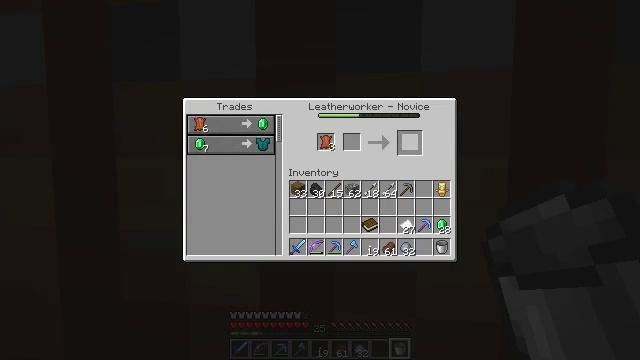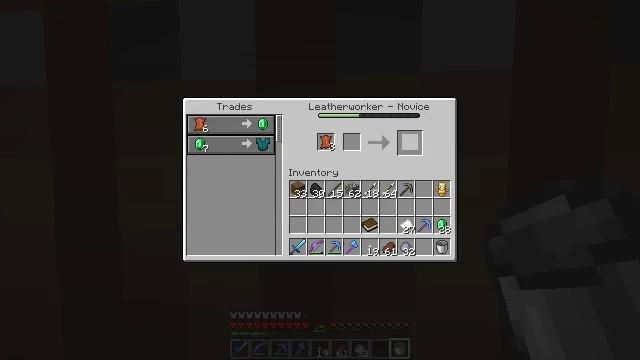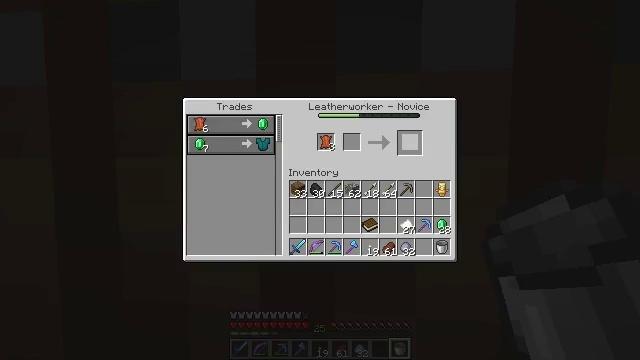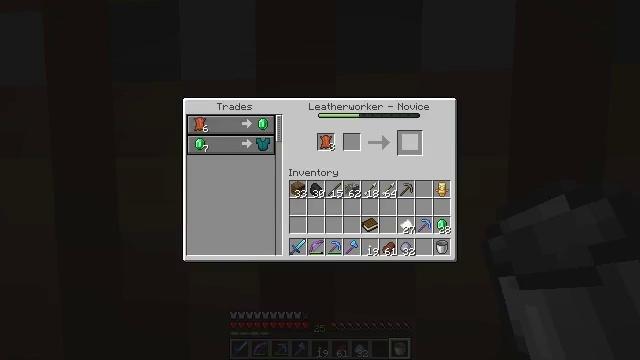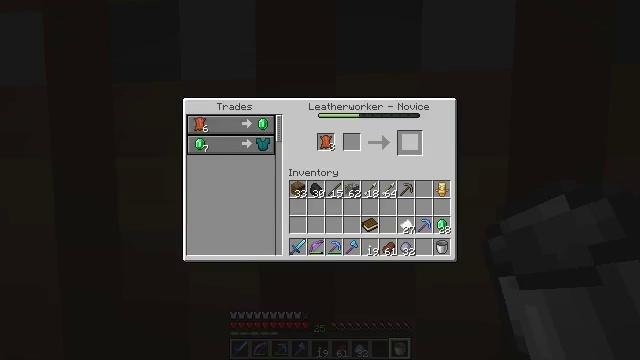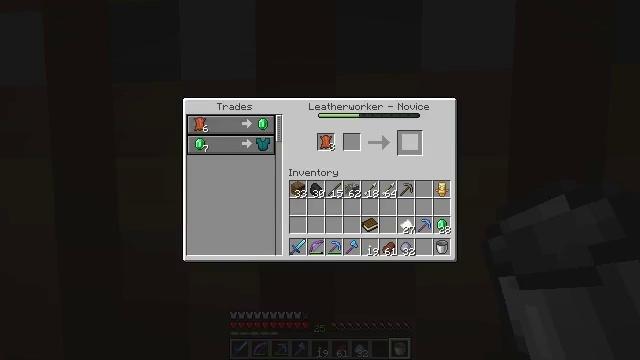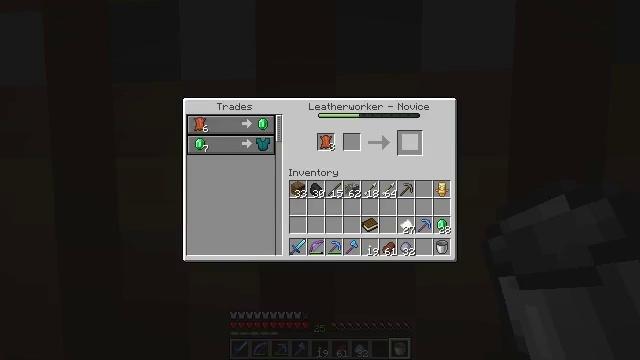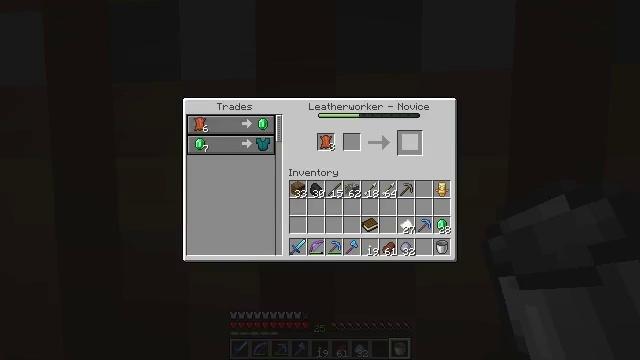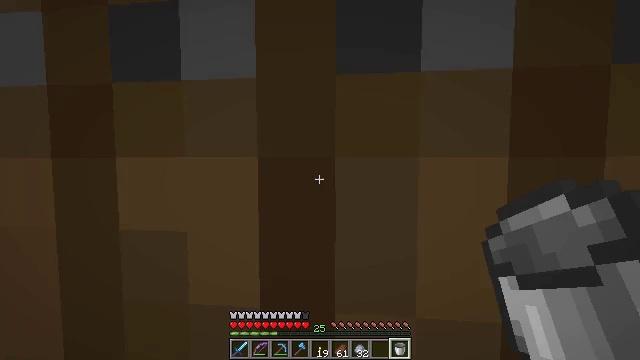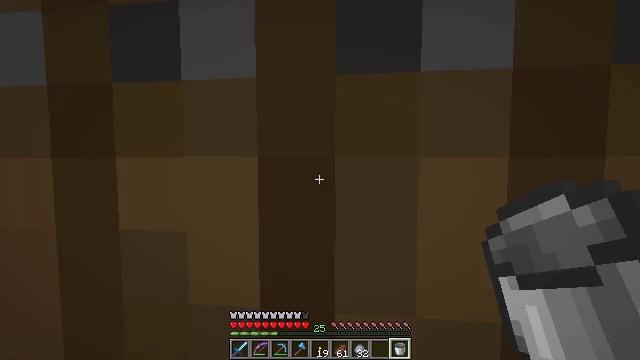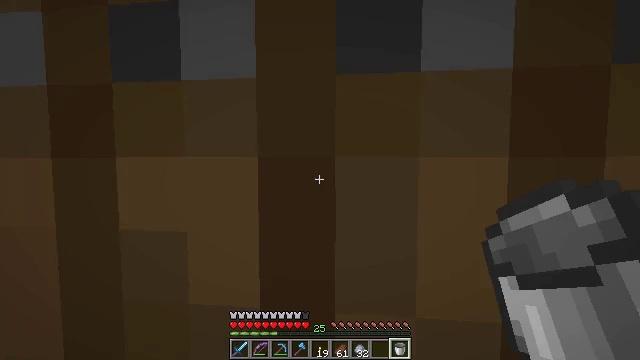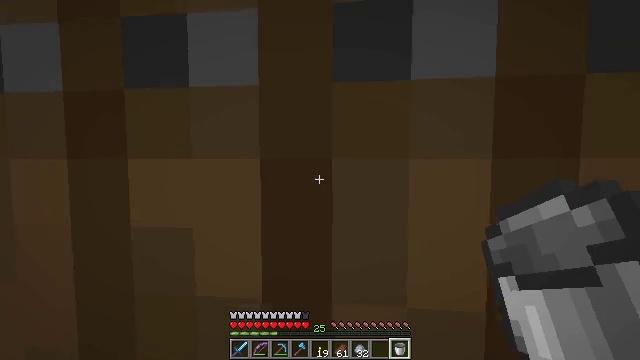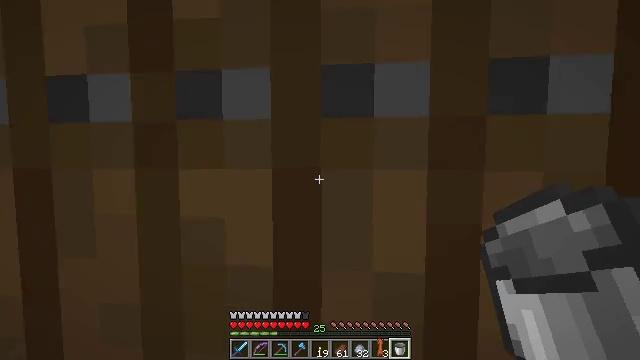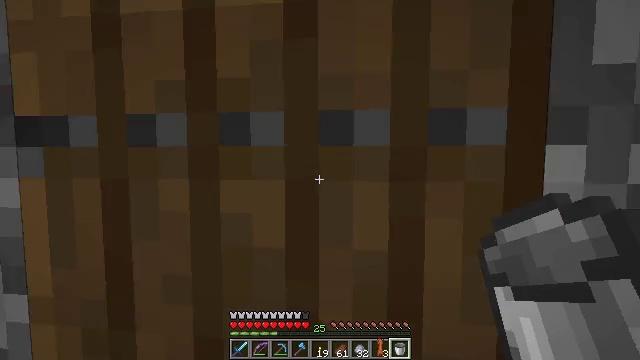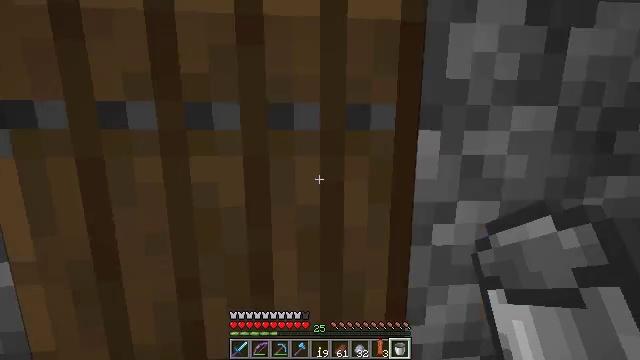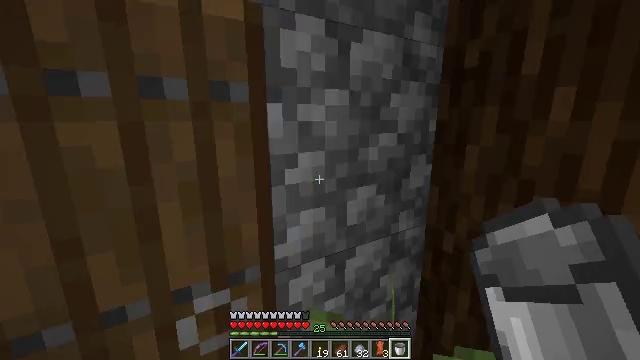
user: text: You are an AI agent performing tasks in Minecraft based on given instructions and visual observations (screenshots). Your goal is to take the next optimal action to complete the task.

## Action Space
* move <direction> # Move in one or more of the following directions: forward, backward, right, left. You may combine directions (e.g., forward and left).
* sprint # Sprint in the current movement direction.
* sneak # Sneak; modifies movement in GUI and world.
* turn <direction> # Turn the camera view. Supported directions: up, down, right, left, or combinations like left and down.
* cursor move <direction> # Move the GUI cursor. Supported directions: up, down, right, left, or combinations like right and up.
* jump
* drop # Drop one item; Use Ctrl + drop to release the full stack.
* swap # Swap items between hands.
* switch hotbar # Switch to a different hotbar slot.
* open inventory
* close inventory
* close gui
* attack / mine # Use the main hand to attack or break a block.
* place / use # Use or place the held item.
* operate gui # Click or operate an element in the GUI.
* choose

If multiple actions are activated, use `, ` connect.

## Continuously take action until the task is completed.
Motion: motion action
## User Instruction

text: Mine potatoes from the farmland.
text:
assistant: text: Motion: sneak, open gui
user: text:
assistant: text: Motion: sneak
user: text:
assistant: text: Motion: no_op
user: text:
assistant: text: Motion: no_op
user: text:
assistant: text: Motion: no_op
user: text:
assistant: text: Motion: no_op
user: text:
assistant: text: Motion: no_op
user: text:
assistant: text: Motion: no_op
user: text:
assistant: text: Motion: close gui
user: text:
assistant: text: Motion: no_op
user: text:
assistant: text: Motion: move back
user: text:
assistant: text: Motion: move back
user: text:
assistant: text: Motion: move back
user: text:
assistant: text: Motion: move back, turn right and down
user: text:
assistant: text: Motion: move back, turn right and down
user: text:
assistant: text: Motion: move back, turn right
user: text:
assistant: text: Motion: move back and move right
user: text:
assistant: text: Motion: move forward and move right
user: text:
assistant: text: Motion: move forward and move right, turn right
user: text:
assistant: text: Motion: move forward, sprint, turn right
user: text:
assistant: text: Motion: move forward, sprint, turn right and down
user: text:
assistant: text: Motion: move forward, sprint, turn right and down
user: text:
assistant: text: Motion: move forward, sprint
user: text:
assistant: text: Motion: move forward, sprint
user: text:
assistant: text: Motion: move forward
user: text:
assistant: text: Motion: move forward, turn left and up
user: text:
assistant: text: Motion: move forward, turn left and up
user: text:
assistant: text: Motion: move forward
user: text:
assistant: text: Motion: move forward
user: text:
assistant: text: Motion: move forward, turn left